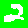
Digit: 2